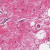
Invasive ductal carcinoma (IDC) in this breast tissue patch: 0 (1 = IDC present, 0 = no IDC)